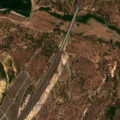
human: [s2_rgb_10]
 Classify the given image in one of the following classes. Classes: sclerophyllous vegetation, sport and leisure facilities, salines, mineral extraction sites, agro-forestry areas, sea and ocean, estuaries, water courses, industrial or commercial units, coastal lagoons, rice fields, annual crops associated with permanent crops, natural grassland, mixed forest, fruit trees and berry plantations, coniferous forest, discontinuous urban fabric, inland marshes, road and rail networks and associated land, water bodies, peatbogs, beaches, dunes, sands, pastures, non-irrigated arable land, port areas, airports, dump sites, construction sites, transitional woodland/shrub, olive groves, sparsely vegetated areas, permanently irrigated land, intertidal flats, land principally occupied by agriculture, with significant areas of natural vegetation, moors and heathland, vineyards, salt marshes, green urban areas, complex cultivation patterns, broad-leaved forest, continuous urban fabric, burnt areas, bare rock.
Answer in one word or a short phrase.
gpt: permanently irrigated land, agro-forestry areas, broad-leaved forest, mixed forest